Question: I like to trigger an AutoKey script by pressing middle mouse (restricted to a certain application via window filter). Unfortunately AutoKey only lets me set keyboard short-cuts while mouse buttons are completely ignored. It seems AutoKey does not at all allow mouse buttons as triggers. (See selection screen below.)
Is there any workaround that lets me run an AutoKey script via pressing a mouse button?

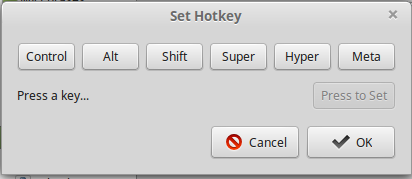
Answer: Take a look at xbindkeys. I use it to make single modifier keys to hotkeys (such as RCtrl), but I read it is also capable of using mouse buttons as trigger.
<URL>
Then you can assign a command like "bash -c 'xdotool key Ctrl+Shift+Super+Alt+1'" to the mouse button, and make a Hotkey-Script in Autokey waiting for this combination.